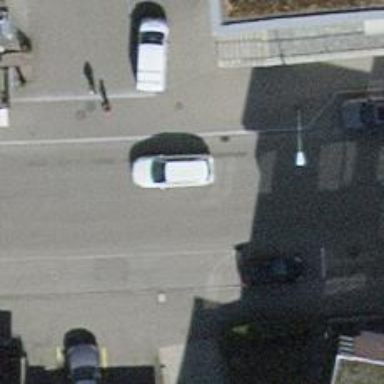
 and parallel parking lanes on the right side."